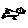
Label: bird